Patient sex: F
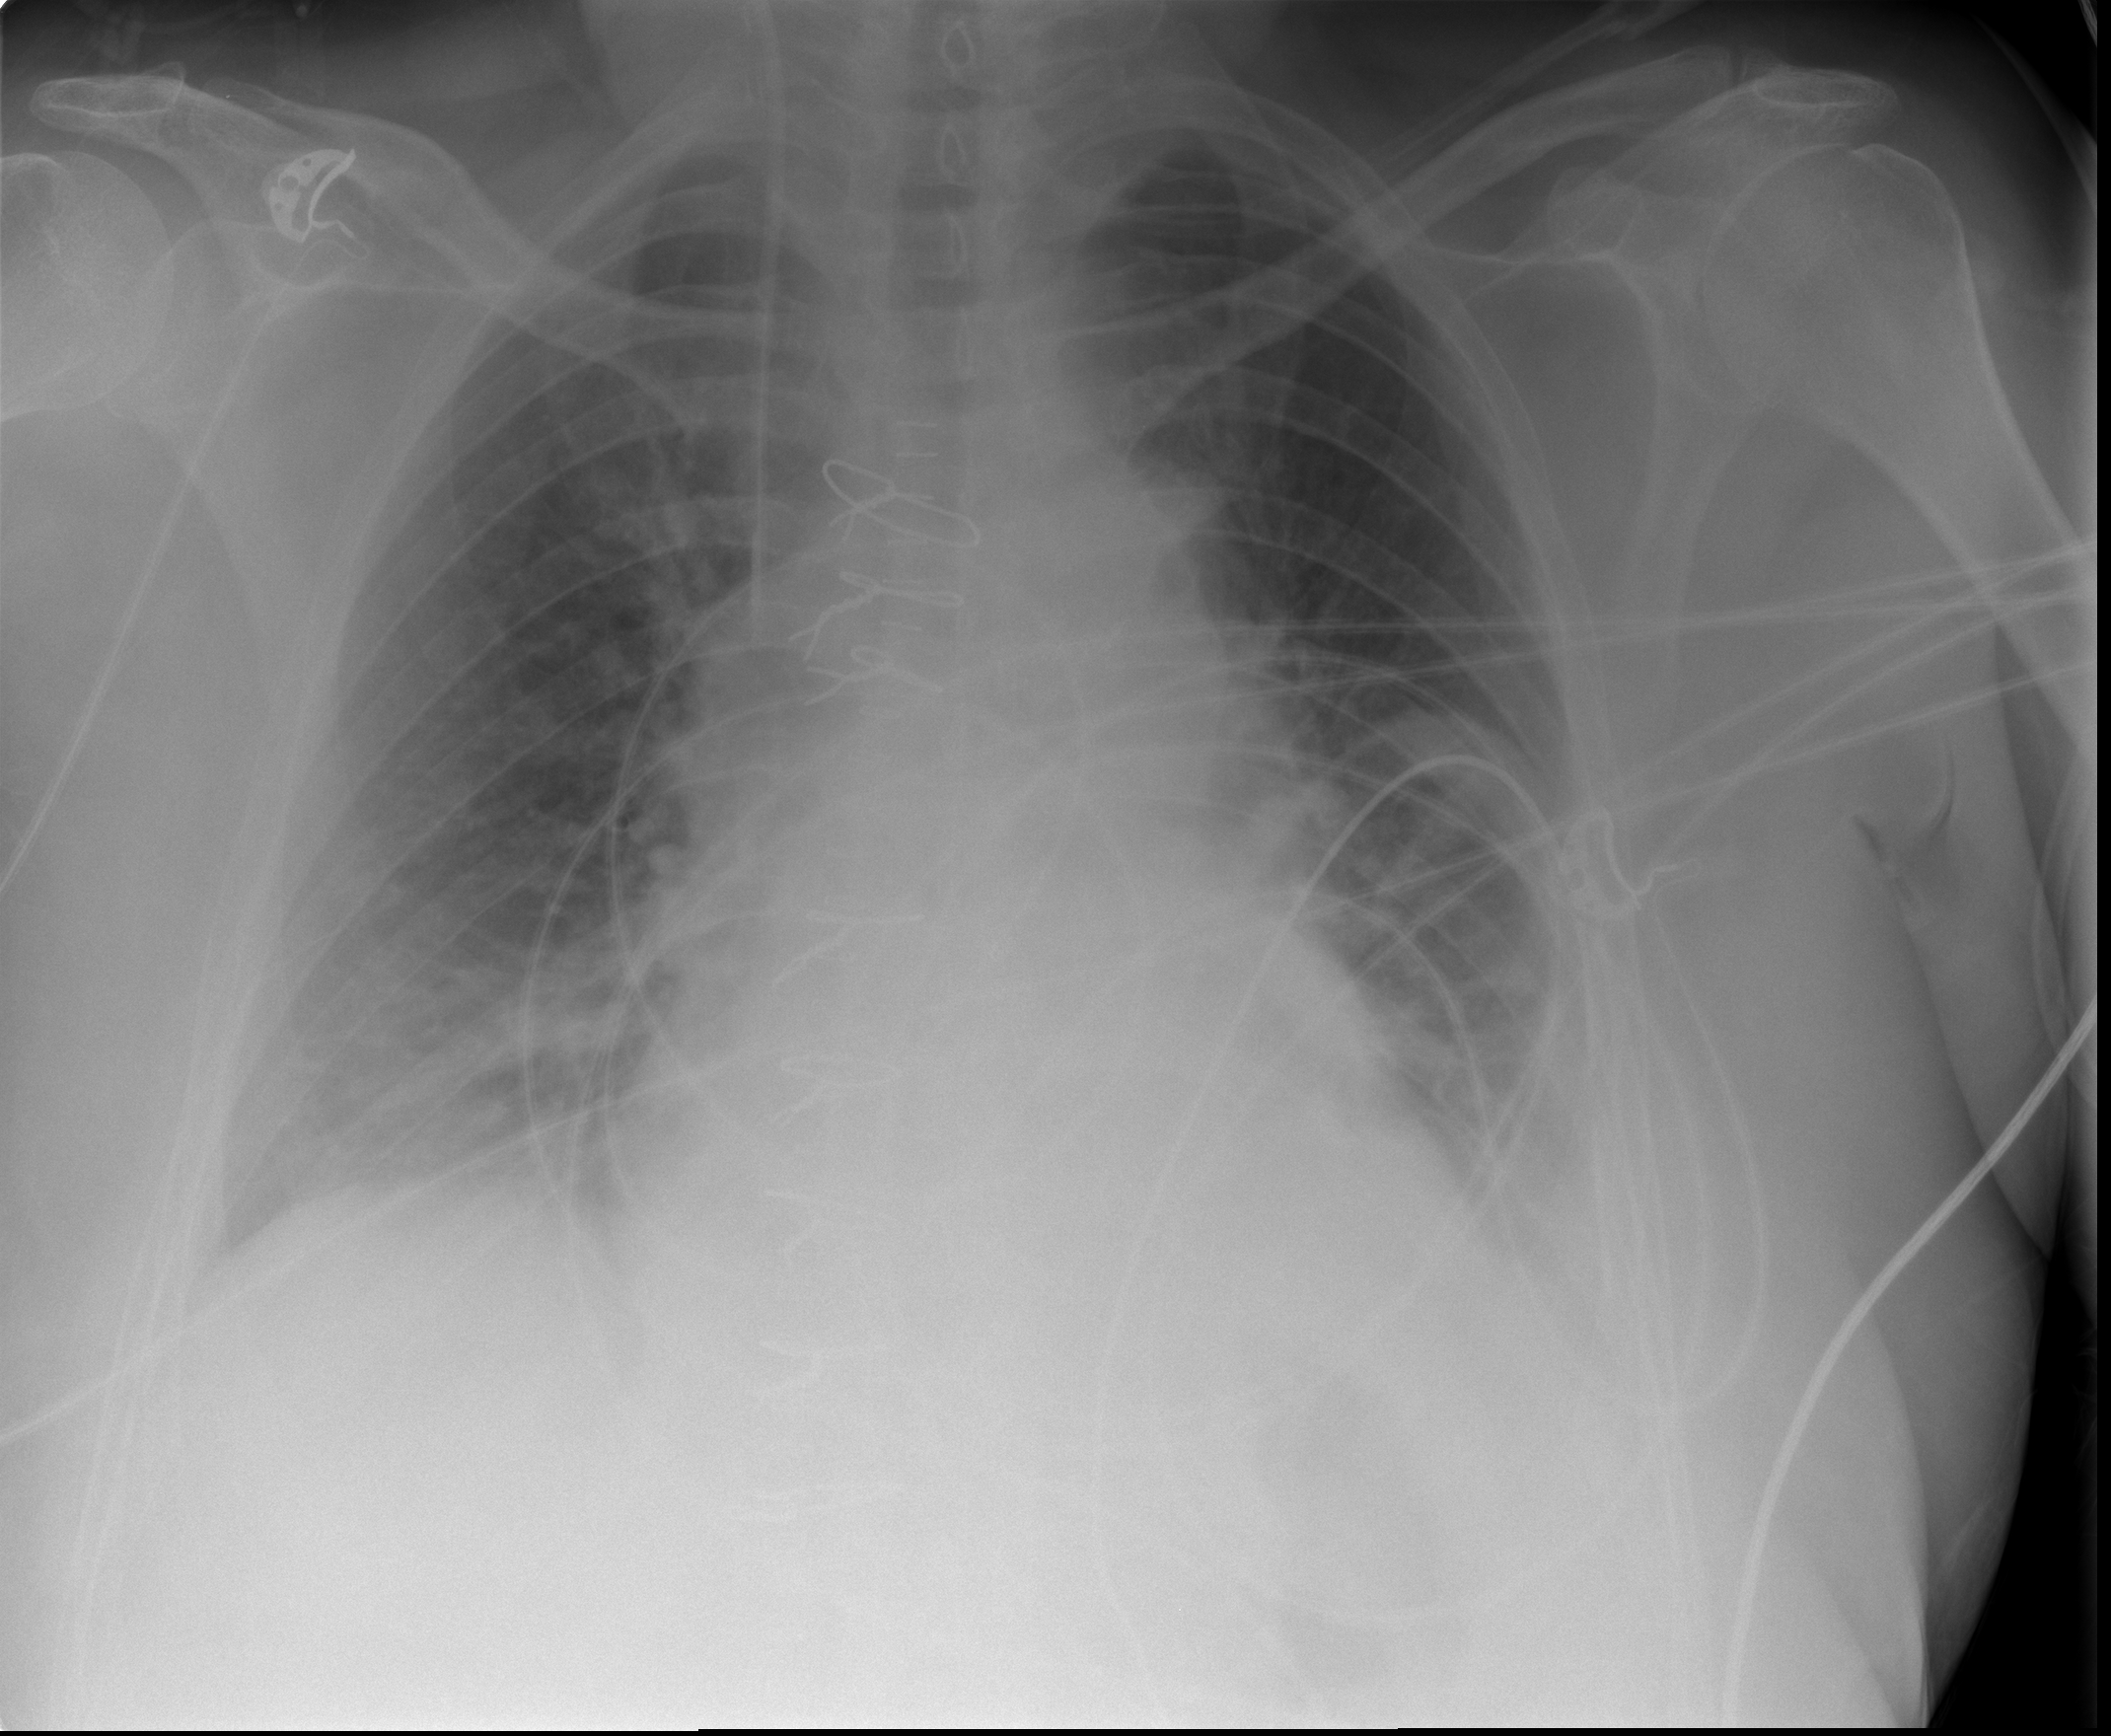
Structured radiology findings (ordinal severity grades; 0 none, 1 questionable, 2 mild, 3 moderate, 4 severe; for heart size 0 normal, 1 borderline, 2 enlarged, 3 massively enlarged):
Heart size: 1
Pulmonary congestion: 2
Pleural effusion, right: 0
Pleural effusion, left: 1
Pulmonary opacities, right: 0
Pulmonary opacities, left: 0
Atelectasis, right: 0
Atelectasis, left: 2